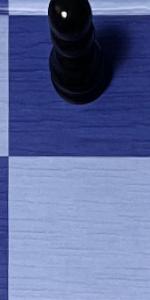
Label: Empty